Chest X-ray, PA view. Patient: 23 years old, sex F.
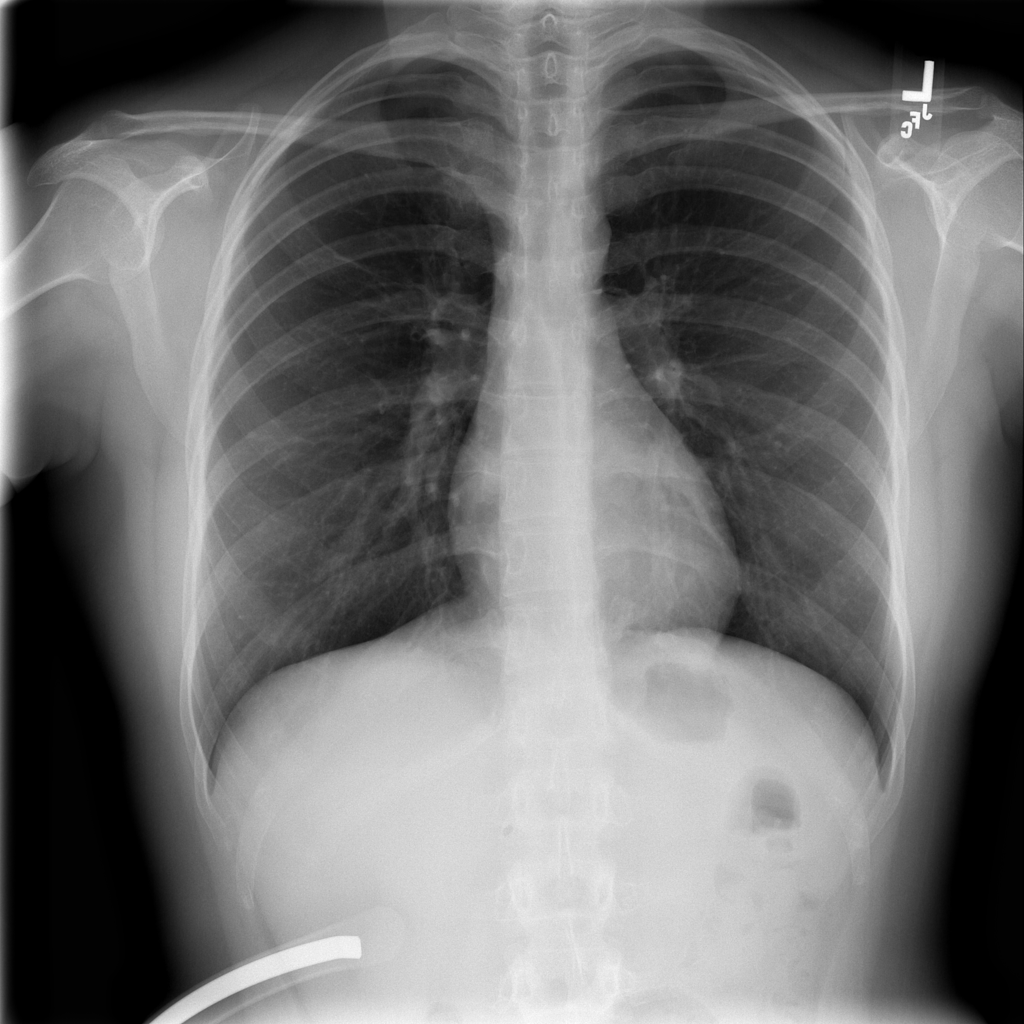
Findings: No Finding